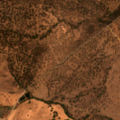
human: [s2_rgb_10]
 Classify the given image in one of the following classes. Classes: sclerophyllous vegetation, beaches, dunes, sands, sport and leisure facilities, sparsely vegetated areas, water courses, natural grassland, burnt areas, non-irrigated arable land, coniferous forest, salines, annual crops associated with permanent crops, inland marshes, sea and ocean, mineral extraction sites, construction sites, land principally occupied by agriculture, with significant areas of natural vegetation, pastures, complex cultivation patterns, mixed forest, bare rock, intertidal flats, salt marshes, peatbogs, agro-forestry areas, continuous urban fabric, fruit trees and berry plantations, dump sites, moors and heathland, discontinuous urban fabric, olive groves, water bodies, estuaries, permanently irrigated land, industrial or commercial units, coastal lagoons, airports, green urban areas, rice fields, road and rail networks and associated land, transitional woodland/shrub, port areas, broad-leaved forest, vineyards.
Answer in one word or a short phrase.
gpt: discontinuous urban fabric, non-irrigated arable land, olive groves, agro-forestry areas